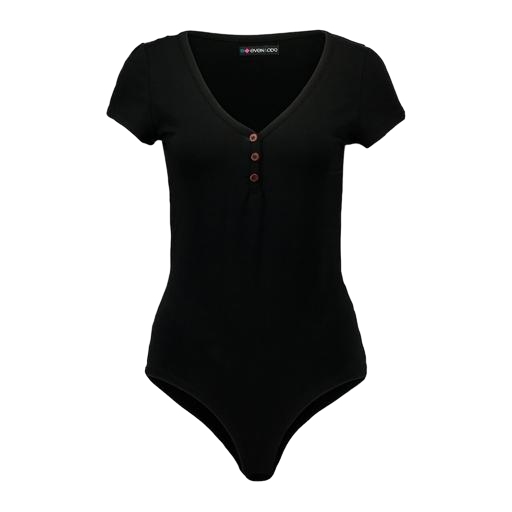
black plunge bodysuit, short sleeves black design buttons, black nly half button shirt, white background